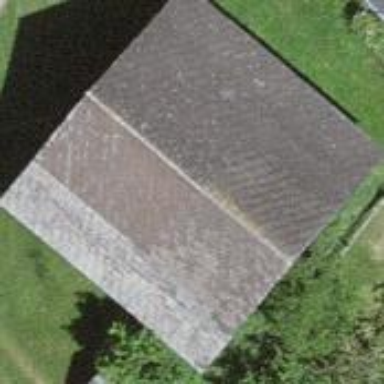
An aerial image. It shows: Rural barn.